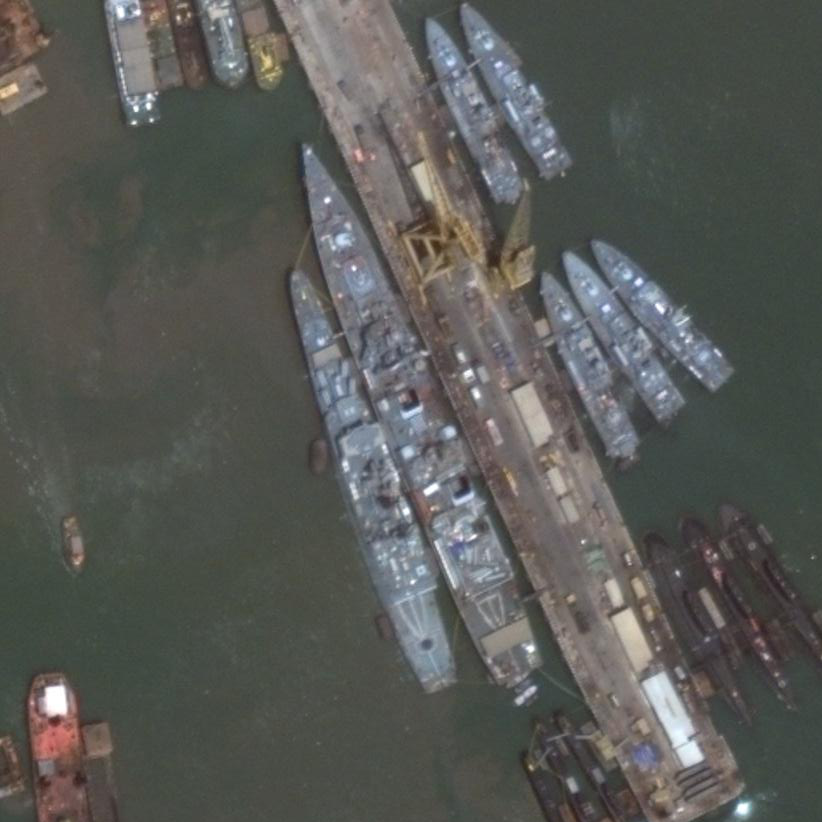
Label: cruiser